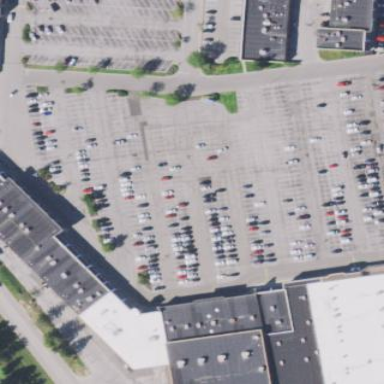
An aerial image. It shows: Retail building.